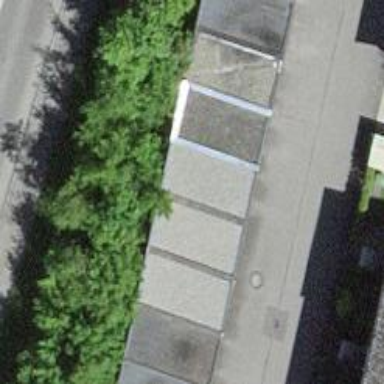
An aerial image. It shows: Garage.